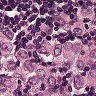
Metastatic tissue present: yes